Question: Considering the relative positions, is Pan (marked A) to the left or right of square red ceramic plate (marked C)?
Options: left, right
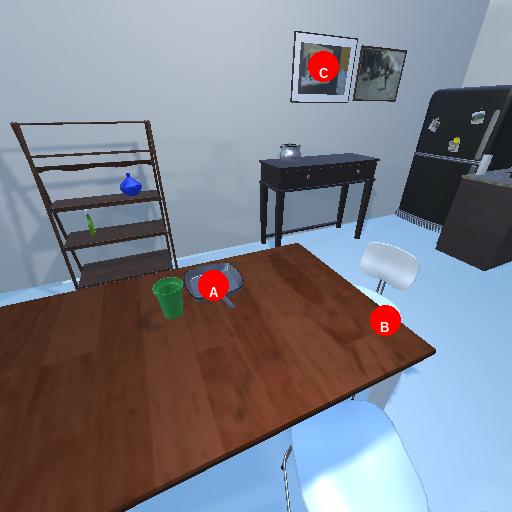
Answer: left